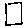
Label: square